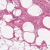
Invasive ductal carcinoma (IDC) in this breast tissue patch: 0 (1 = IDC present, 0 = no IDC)